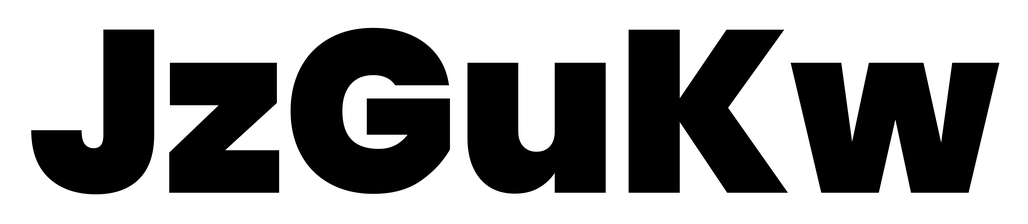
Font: Poppins-Black